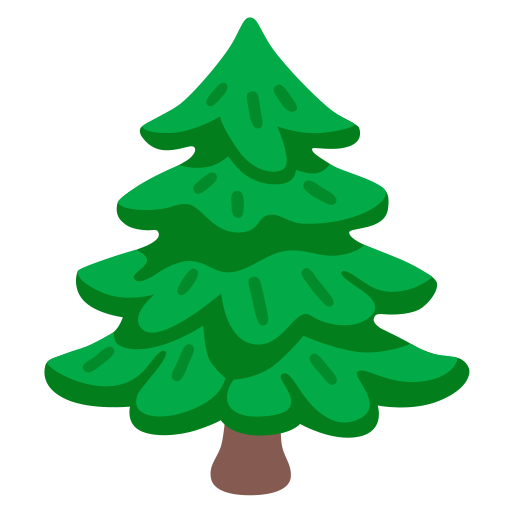
Emoji: 🌲